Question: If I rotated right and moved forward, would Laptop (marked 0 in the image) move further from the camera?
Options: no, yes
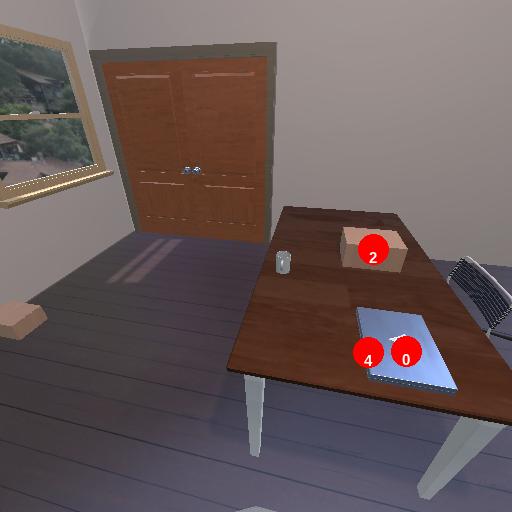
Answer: no